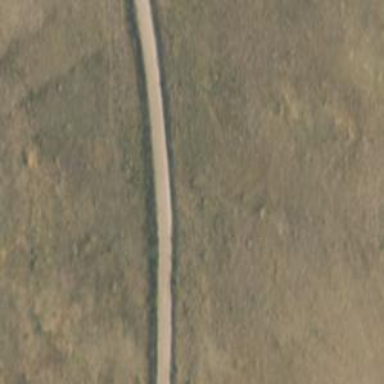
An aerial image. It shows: Unclassified road.